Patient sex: F
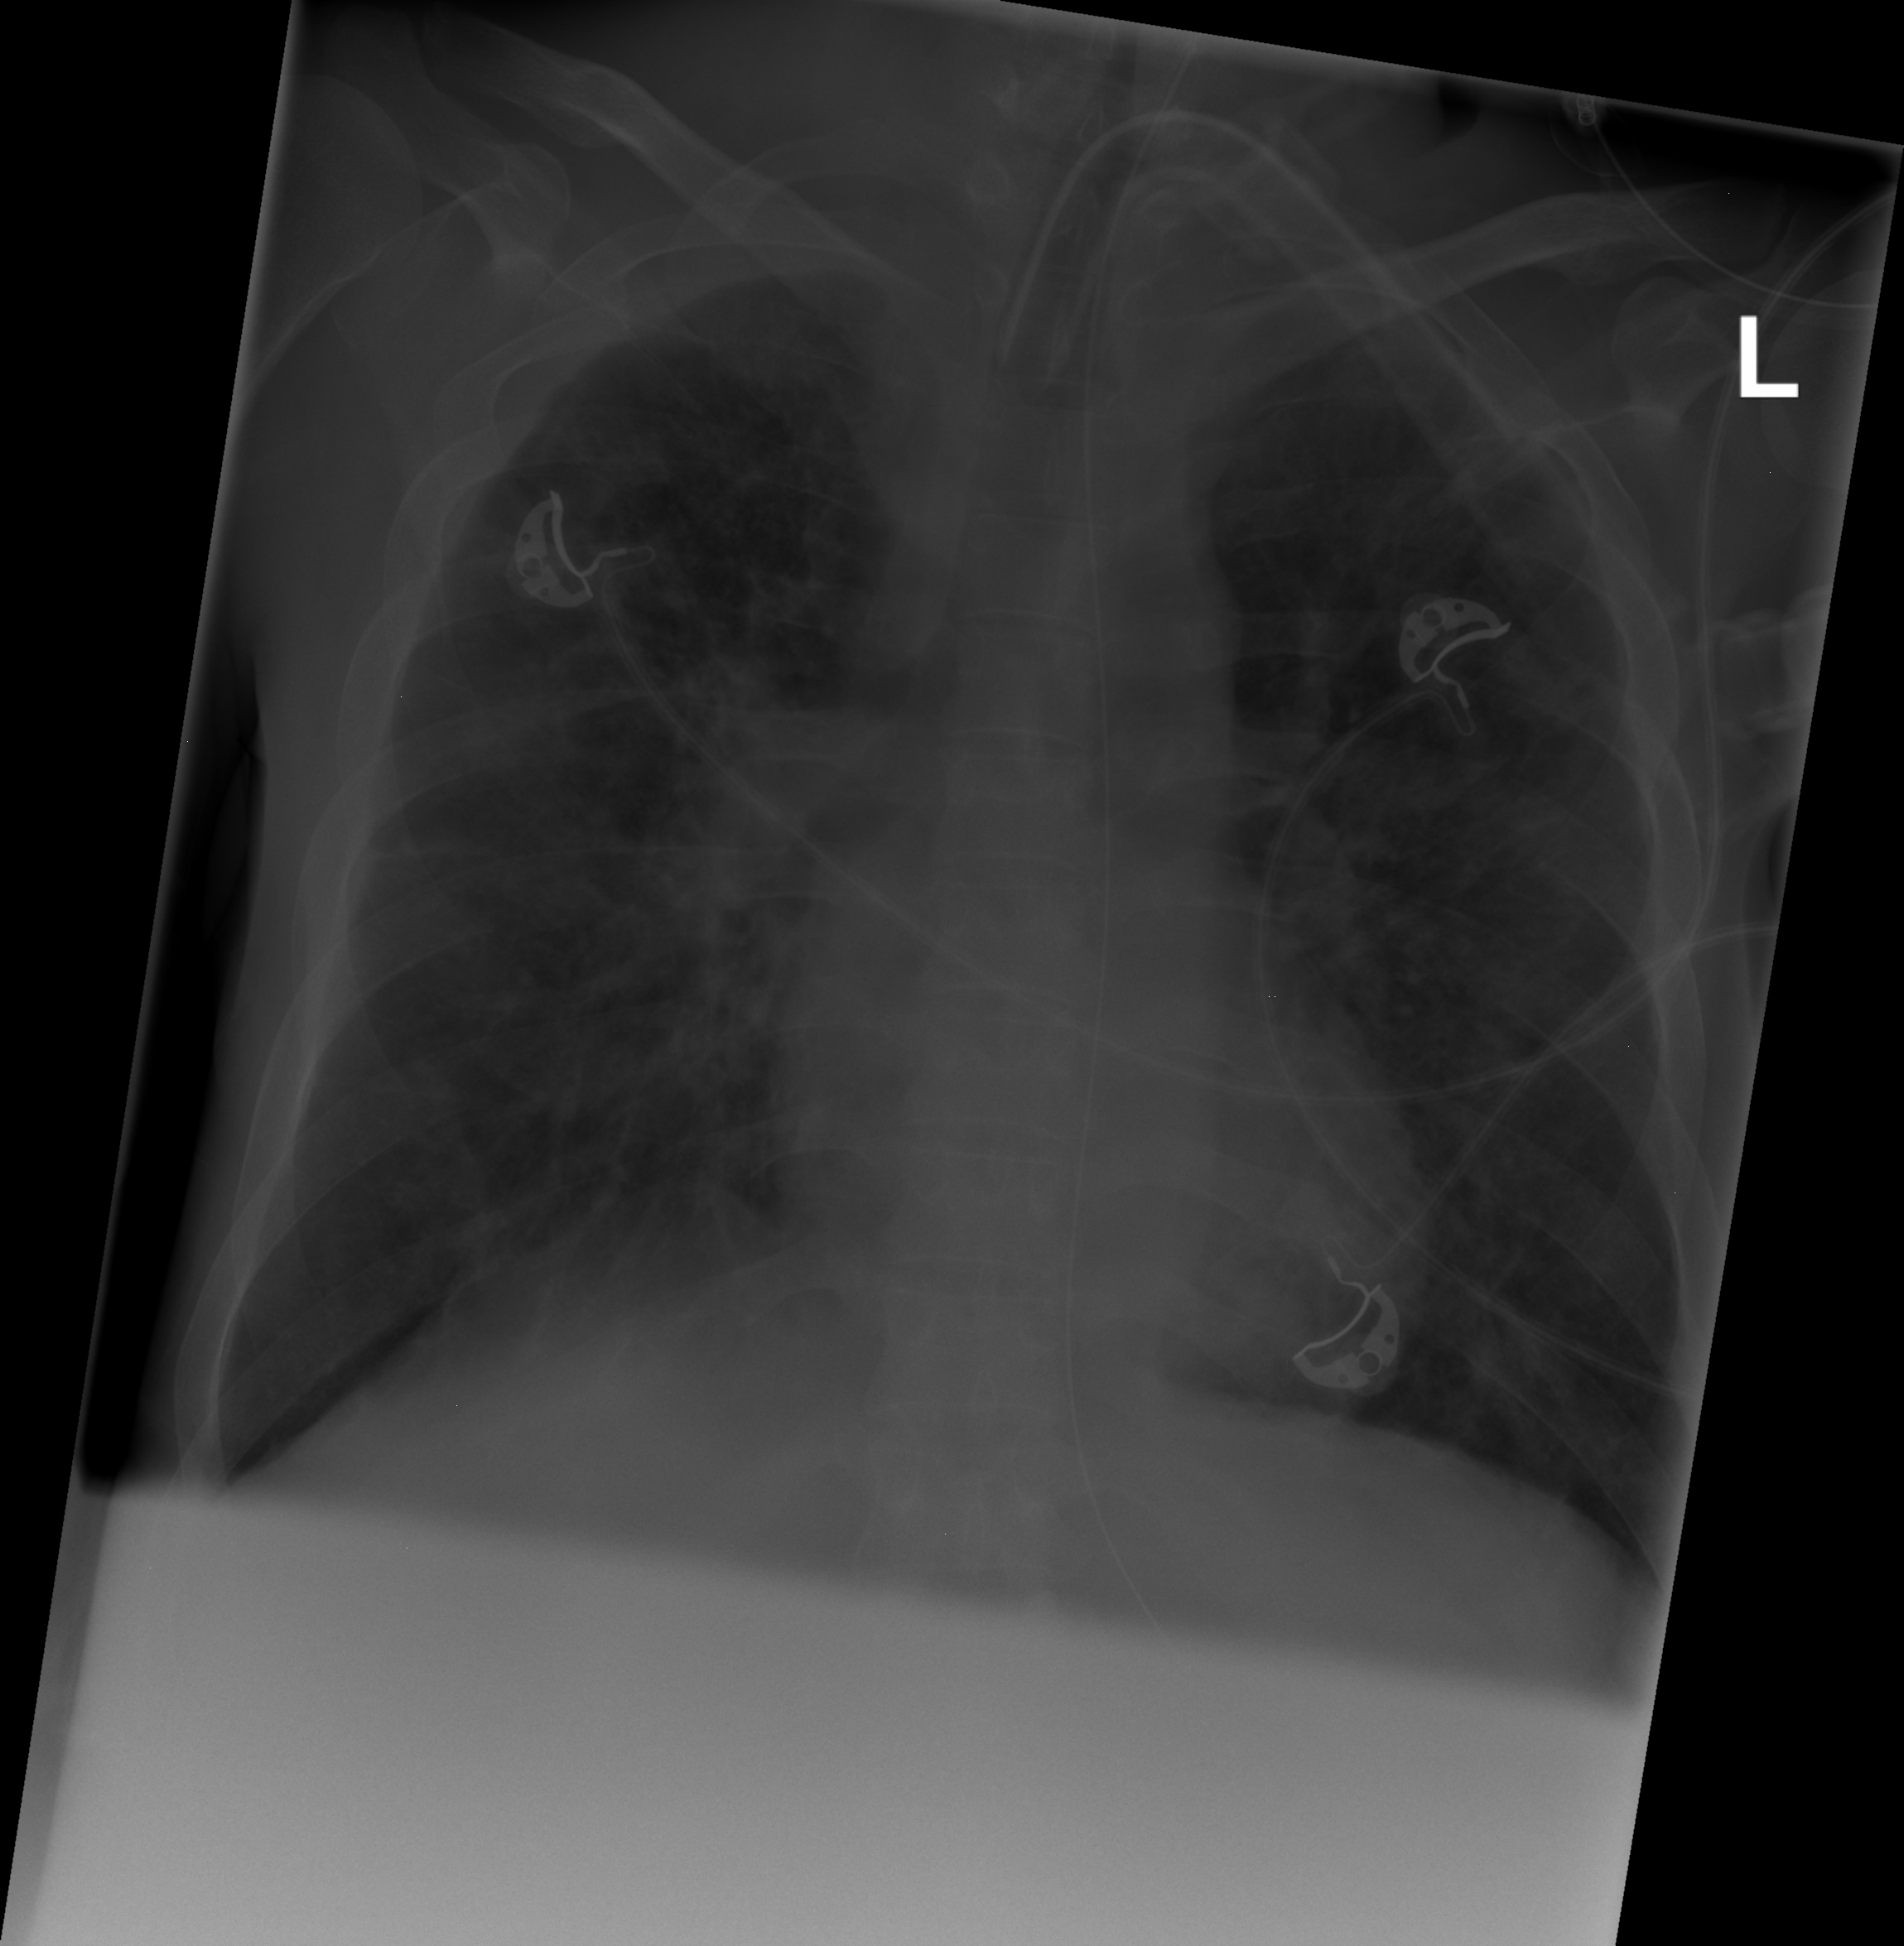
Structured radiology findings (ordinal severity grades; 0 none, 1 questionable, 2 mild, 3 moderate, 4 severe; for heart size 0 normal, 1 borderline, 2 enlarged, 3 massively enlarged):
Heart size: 0
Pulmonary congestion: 0
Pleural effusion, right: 0
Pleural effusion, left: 0
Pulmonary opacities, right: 1
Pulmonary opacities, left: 0
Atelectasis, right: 0
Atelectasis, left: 0